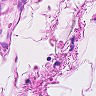
Metastatic tissue present: no